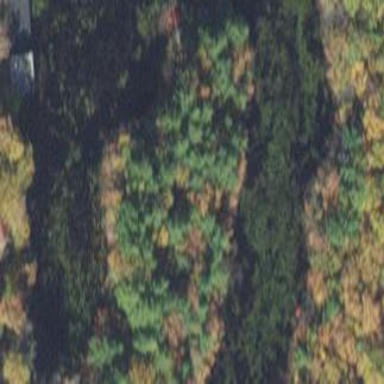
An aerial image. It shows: Serene woodland landscape.